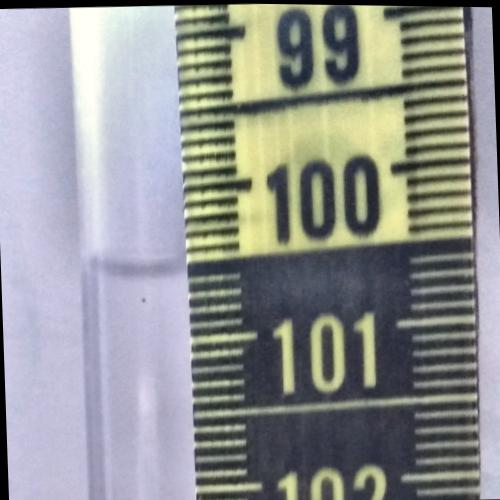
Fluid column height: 100.6 cm